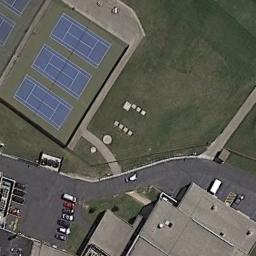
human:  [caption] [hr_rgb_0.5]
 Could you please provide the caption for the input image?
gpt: The tennis court is on the grass next to some buildings .

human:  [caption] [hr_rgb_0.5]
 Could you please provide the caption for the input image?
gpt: Many cars are near the tennis courts .

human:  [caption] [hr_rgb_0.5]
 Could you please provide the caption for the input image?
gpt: There are three tennis courts on the grass .

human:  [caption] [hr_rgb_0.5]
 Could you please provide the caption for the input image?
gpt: The tennis court is built on the lawn, Next to the building and parking lot .

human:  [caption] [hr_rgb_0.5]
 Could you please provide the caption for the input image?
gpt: The tennis courts are on a green meadow .